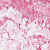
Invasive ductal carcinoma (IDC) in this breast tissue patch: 0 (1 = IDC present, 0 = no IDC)